Interaction volume radius: 5 \u00c5
Interaction volume height: 20 \u00c5
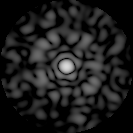
Disorder parameter: 0.8517